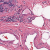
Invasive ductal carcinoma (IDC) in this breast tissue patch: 0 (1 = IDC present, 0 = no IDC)